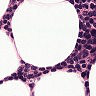
Metastatic tissue present: no